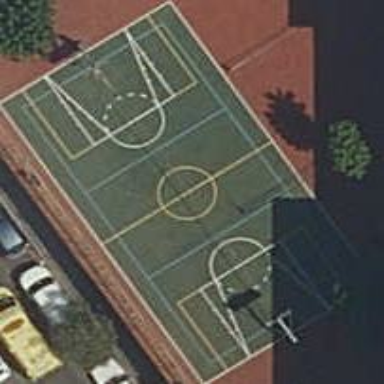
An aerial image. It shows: Basketball court located in leisure land pitch.